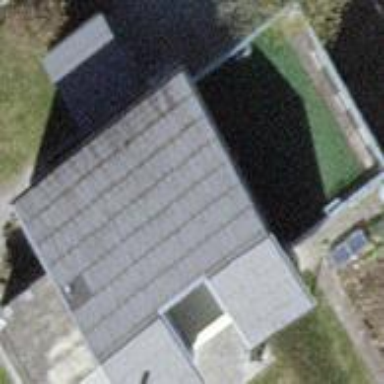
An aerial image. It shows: Detached building.